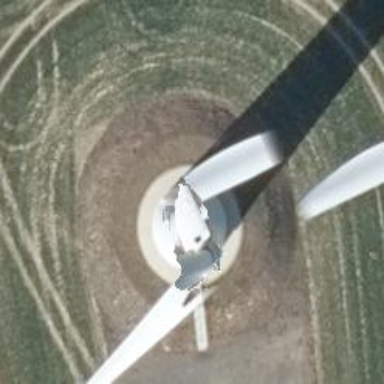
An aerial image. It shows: Wind generator using horizontal axis wind turbines.